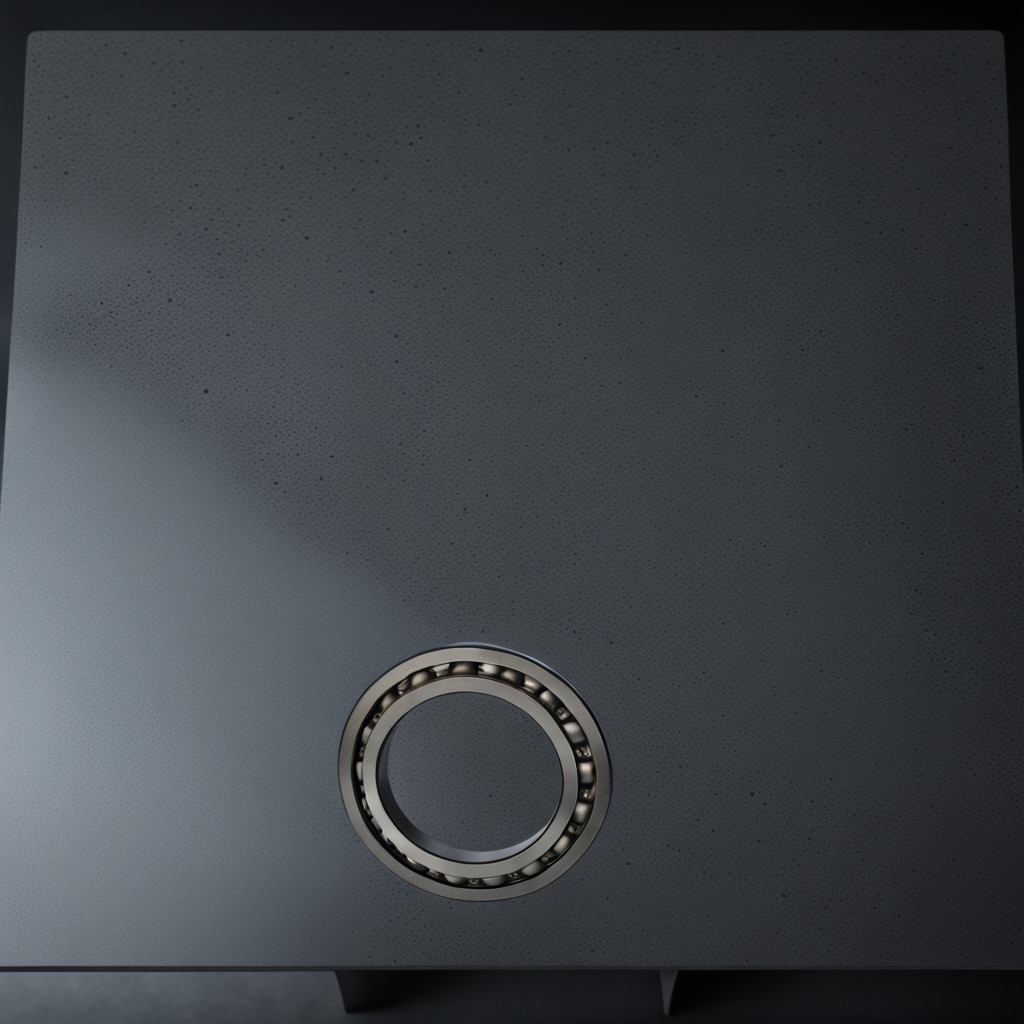
A metal ball bearing is lying on the clean granite table inside a workshop at night.